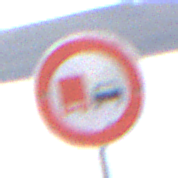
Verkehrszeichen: UeberholverbotKraftfahrzeuge
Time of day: SunriseSunset
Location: Outdoor (RoadRail)
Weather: PartlyCloudy
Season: NotSpecified
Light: Natural